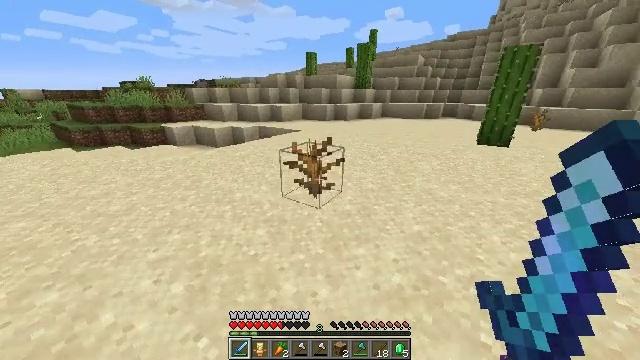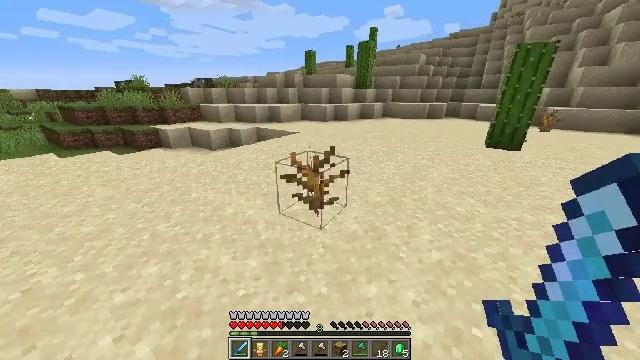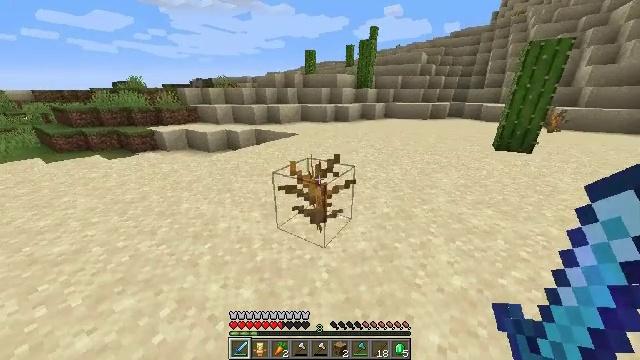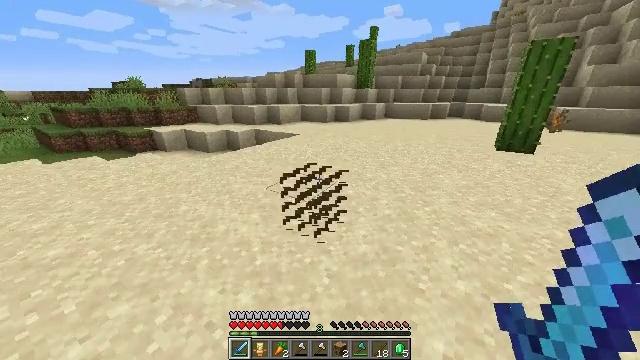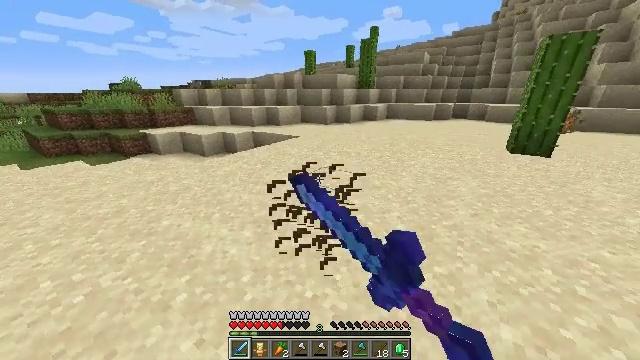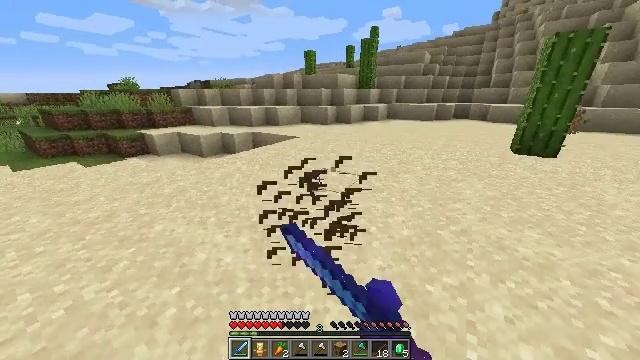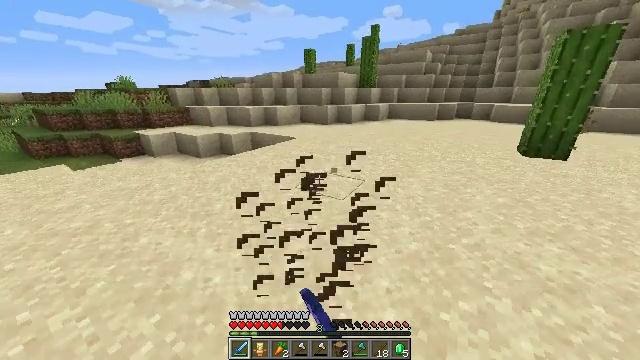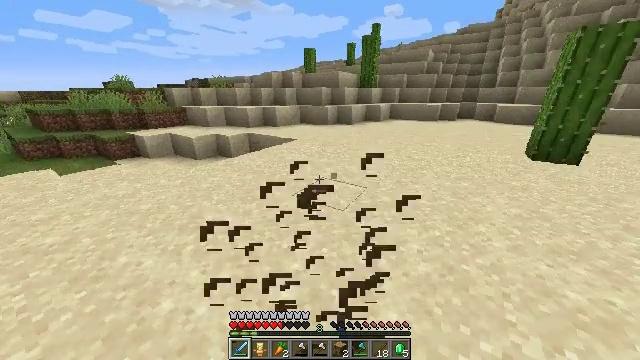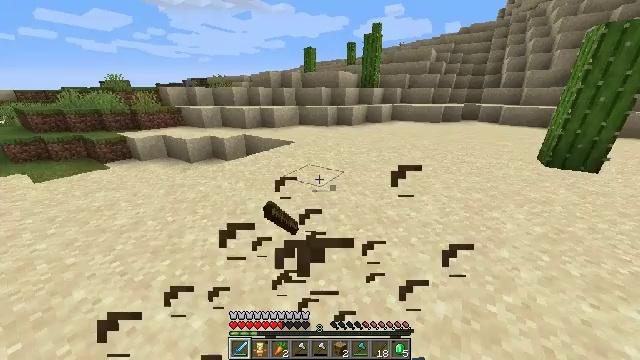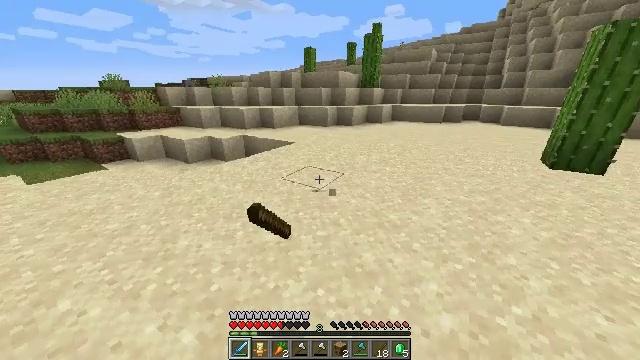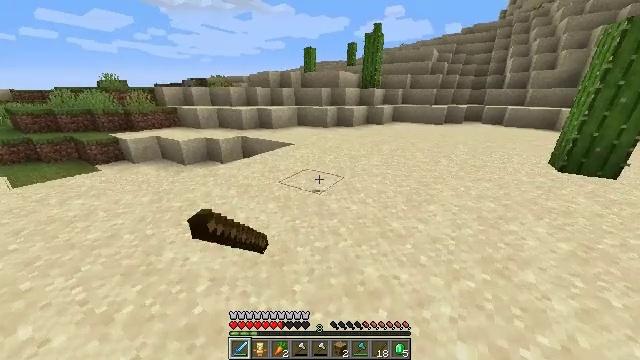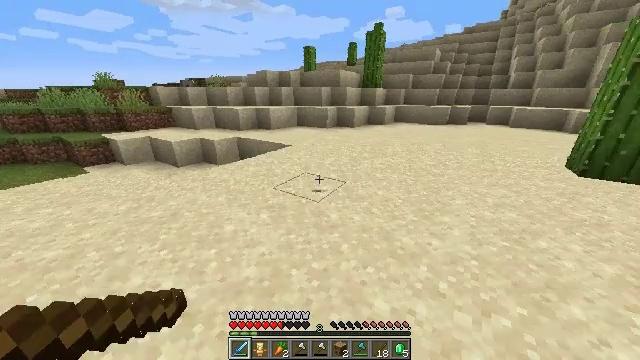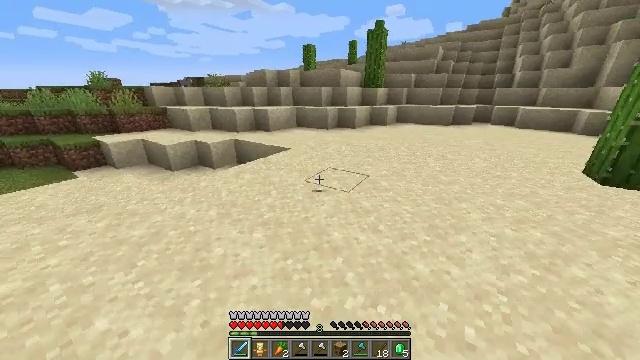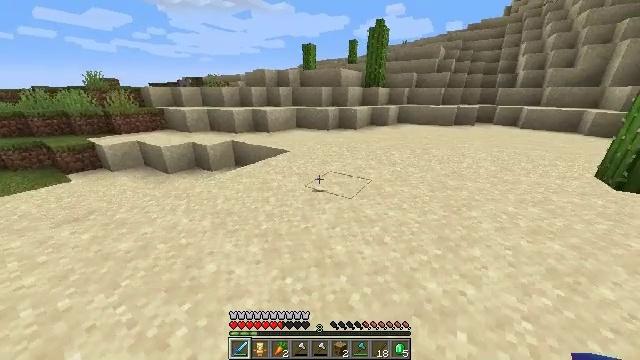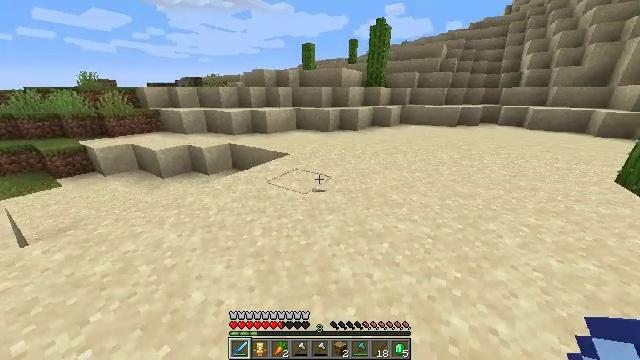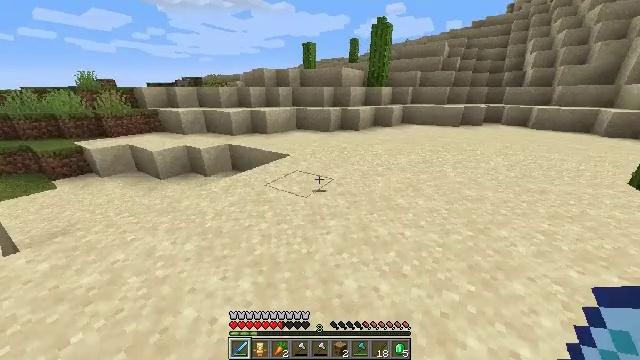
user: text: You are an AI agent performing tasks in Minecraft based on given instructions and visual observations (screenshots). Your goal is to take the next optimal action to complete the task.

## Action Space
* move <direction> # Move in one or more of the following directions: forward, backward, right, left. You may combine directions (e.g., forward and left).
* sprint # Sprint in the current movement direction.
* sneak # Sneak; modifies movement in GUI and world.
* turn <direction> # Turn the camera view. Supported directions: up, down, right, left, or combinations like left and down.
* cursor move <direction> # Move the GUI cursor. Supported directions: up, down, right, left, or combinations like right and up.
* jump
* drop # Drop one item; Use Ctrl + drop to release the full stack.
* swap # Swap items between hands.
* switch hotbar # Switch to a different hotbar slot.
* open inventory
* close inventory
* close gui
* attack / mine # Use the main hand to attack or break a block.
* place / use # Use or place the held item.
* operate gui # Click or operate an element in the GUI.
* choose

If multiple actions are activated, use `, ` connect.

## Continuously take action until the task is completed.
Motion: motion action
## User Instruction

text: Left click to mine the dead bush.
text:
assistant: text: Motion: move forward
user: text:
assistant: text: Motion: move forward
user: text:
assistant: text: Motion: move forward, attack / mine
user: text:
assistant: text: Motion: move forward, attack / mine
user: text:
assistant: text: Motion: move forward
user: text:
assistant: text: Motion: move forward
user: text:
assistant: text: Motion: move forward
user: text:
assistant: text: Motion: move forward
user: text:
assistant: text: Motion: move forward
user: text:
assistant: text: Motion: move forward
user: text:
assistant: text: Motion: move forward
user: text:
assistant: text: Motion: move forward
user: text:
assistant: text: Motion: move forward
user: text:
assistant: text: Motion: move forward
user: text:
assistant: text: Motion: move forward
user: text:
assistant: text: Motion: move forward, turn left and down
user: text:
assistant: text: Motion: move forward, turn left
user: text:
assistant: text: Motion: move forward, turn left
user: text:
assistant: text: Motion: move forward, turn left and down
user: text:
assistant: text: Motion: move forward, turn left and down
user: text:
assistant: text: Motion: move forward
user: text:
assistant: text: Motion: move forward
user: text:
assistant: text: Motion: move forward
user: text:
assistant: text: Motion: move forward
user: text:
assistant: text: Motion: move forward
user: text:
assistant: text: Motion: move forward
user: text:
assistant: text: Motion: move forward, turn right and up
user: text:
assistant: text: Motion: move forward
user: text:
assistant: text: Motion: move forward
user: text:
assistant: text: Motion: move forward